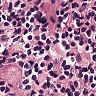
Metastatic tissue present: no